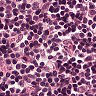
Metastatic tissue present: no